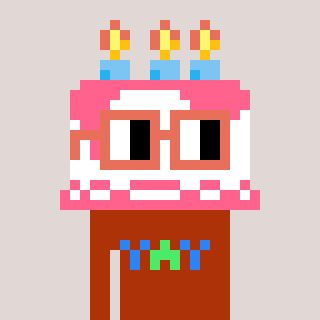
a pixel art character with square orange glasses, a cake-shaped head and a hotbrown-colored body on a warm background